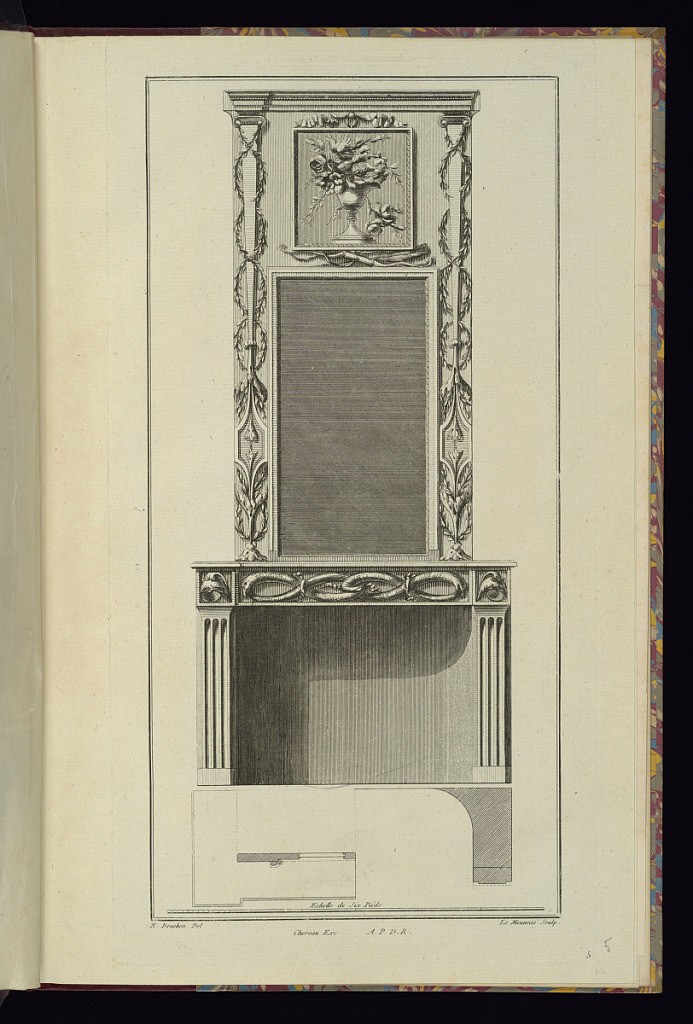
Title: Chimneypiece Design
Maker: N. Bruchon, French, active 18th century
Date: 1775–87
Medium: Etching and engraving on laid paper
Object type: Print
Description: Design for a chimneypiece with an overmantel mirror and panel with neoclassical ornament. The mantel features fluting on the sides and a snake frieze above. The overmantel mirror is framed with tapered columns on the sides with interlaced olive-leaf branches and rosettes. Above, a square panel depicting a vase of flowers framed by a lamb's tooth pattern, a ribbon above, and a bow and arrows below. Below the design, two plan details of the chimneypiece, with a scale below. The plate is signed and numbered.